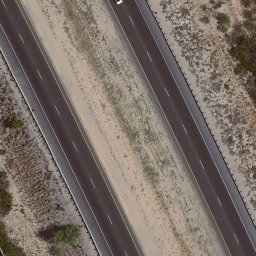
Label: freeway